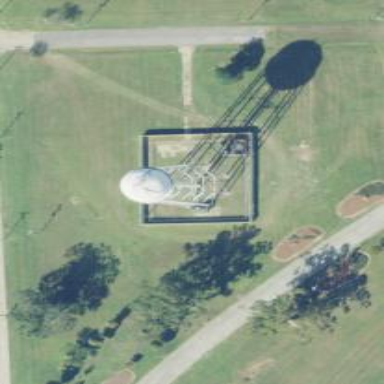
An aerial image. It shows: Water tower that is man-made.